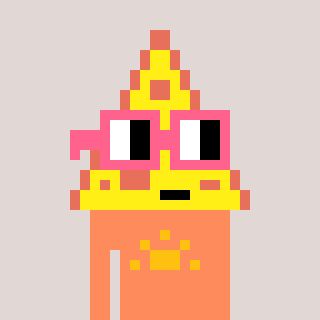
a pixel art character with square pink glasses, a pizza-shaped head and a peachy-colored body on a warm background